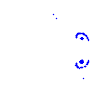
Particle: electron